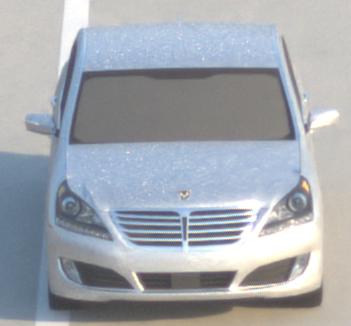
Make: Hyundai
Model: Equus
Detailed model: Gen. 2 VI
Model produced from: 2009
Model produced until: 2016
Doors: 4
Color: white
Road condition: dry road
Daytime: sunrise or sunset
Contrast: medium contrast